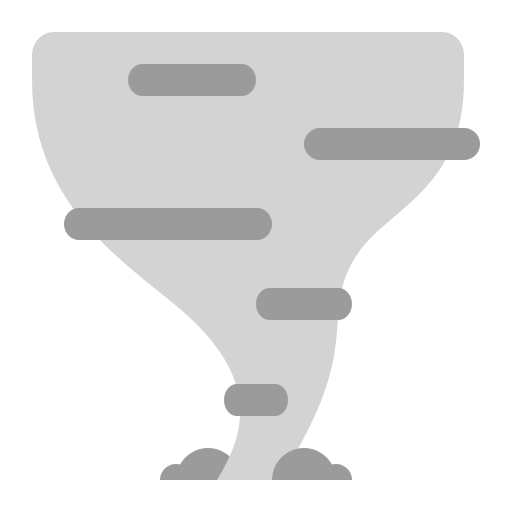
tornado flat